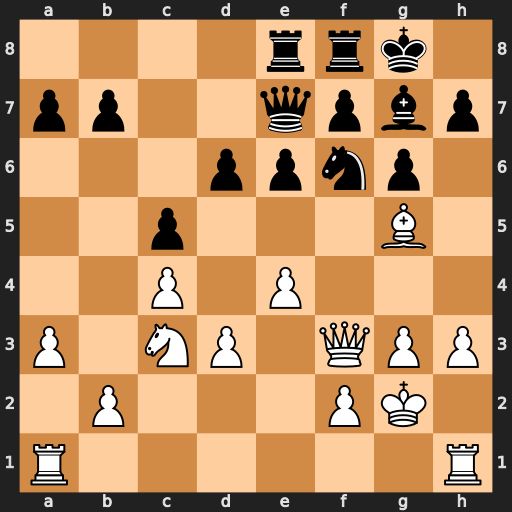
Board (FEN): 4rrk1/pp2qpbp/3ppnp1/2p3B1/2P1P3/P1NP1QPP/1P3PK1/R6R
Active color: w
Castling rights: -
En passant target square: -
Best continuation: e5 dxe5 Ne4 Nxe4 Bxe7